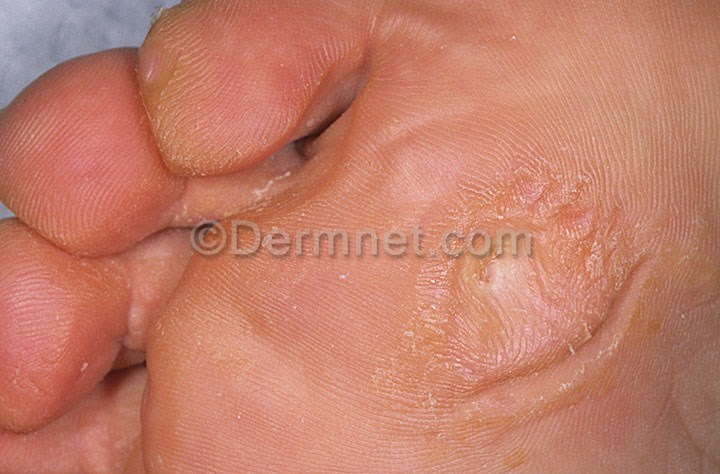
Disease: Warts Molluscum and other Viral Infections